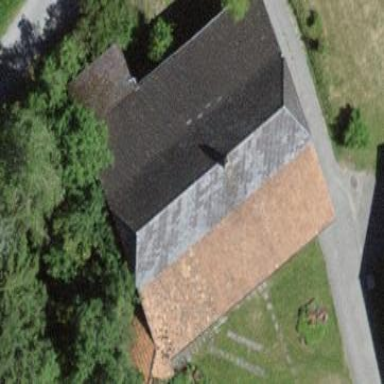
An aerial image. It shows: Farm building.